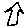
Label: house